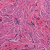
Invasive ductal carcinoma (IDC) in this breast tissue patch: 0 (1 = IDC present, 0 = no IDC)